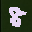
Label: 8